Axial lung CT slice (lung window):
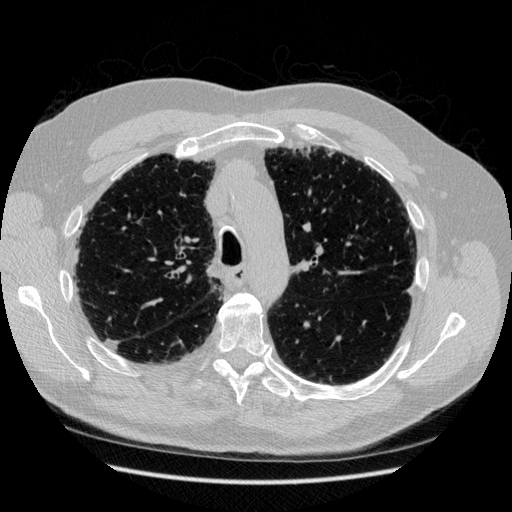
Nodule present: no